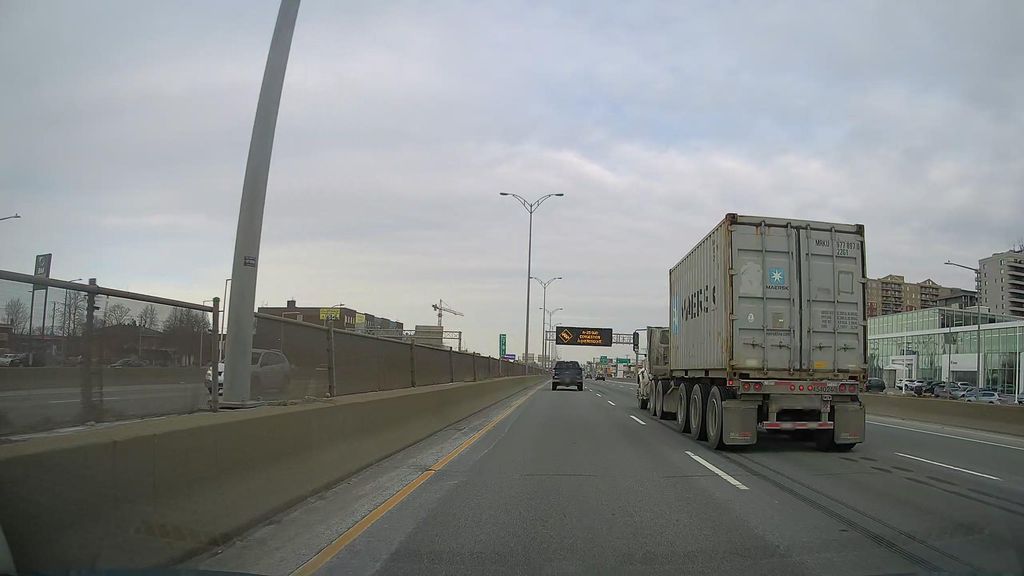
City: montreal